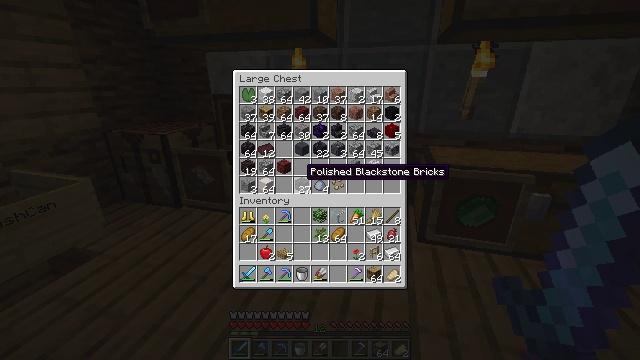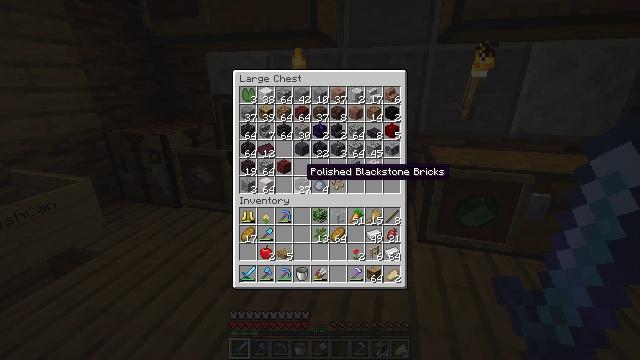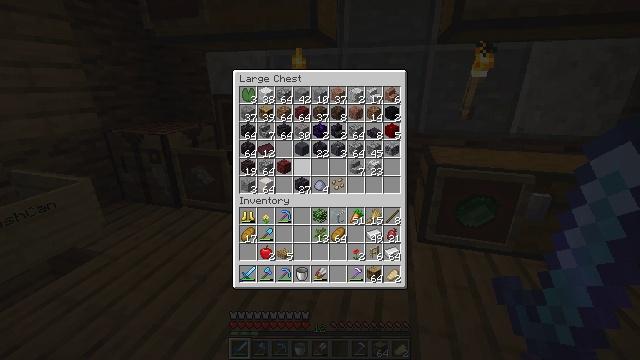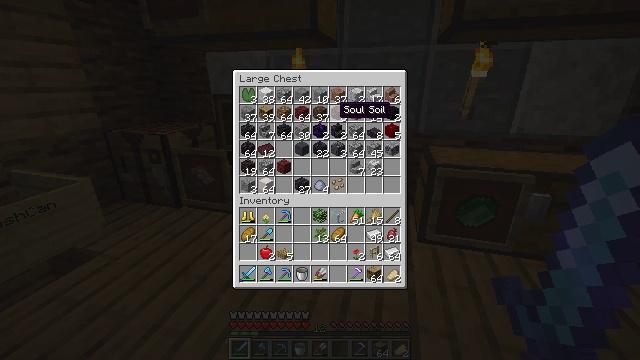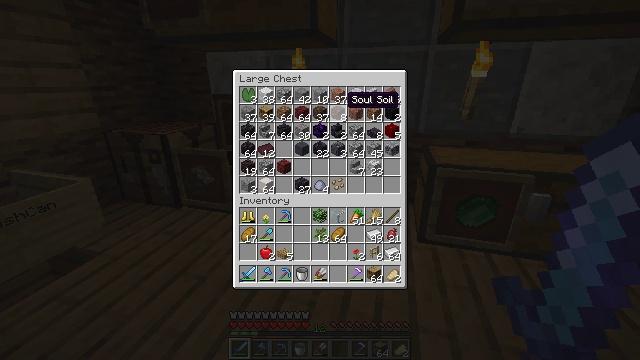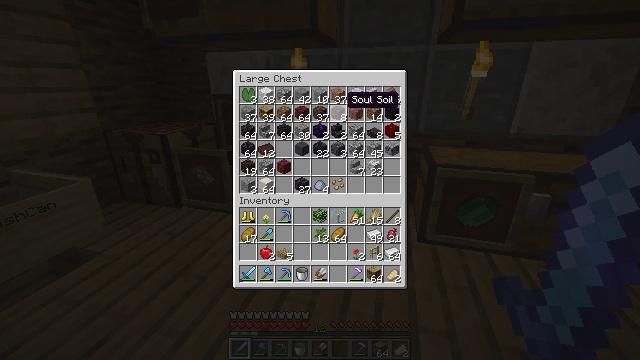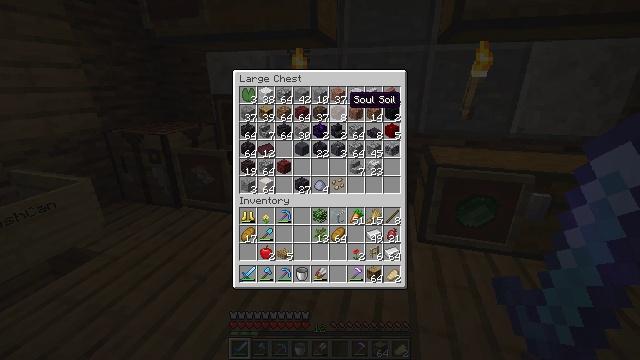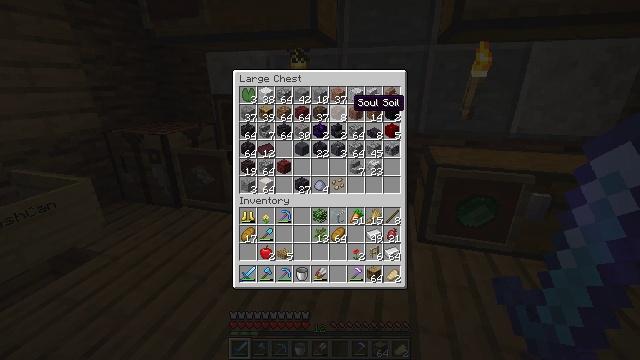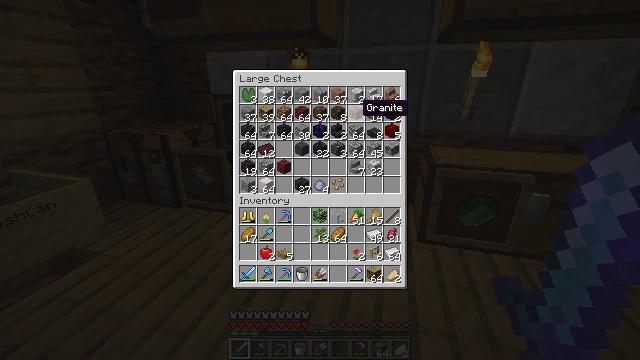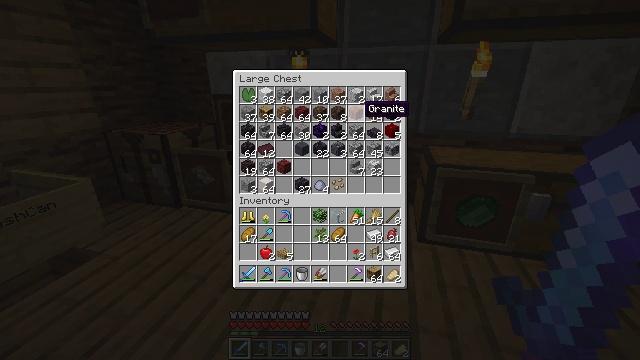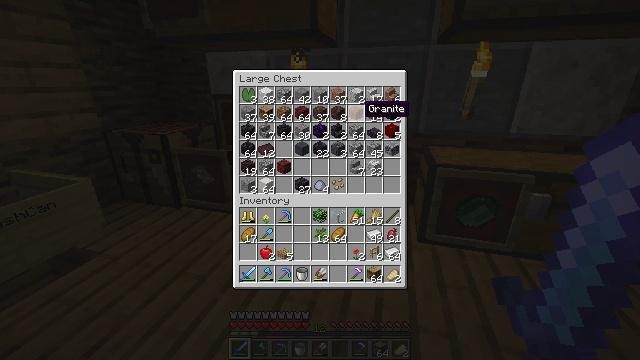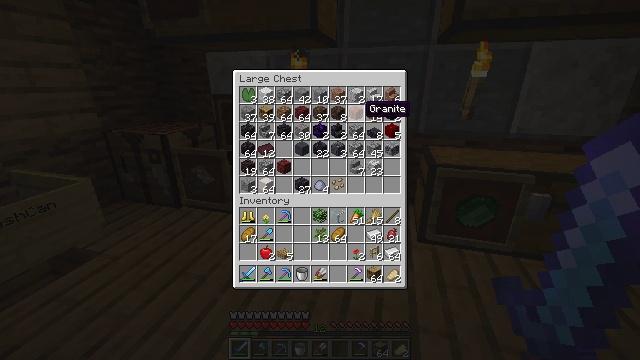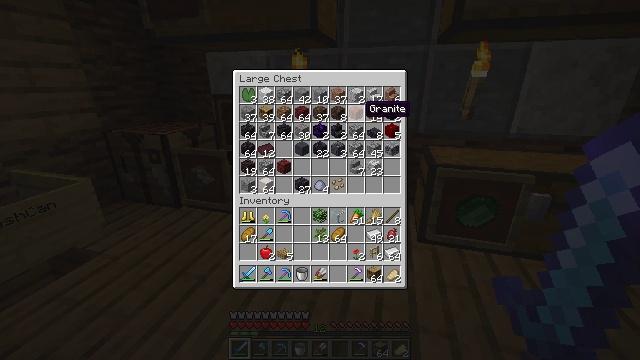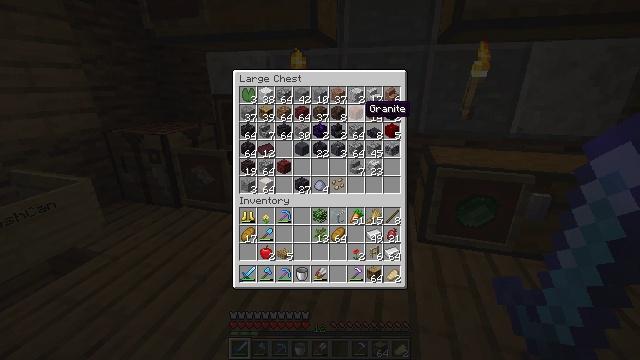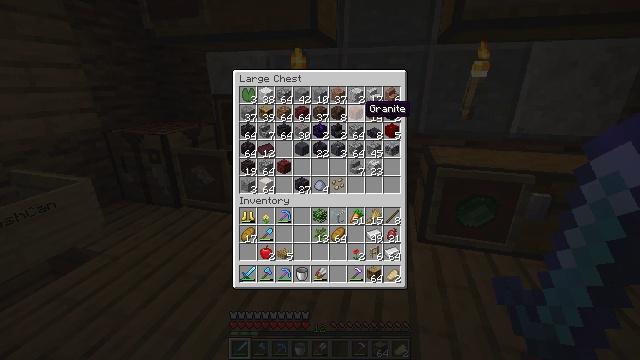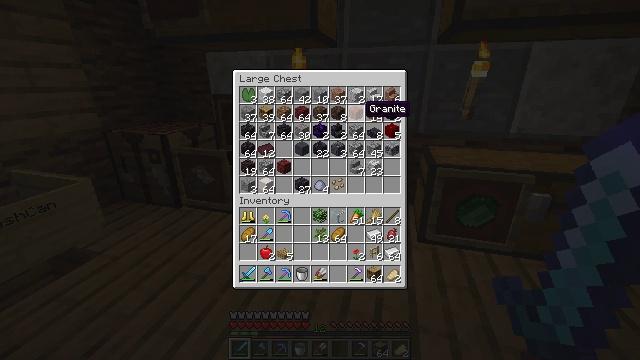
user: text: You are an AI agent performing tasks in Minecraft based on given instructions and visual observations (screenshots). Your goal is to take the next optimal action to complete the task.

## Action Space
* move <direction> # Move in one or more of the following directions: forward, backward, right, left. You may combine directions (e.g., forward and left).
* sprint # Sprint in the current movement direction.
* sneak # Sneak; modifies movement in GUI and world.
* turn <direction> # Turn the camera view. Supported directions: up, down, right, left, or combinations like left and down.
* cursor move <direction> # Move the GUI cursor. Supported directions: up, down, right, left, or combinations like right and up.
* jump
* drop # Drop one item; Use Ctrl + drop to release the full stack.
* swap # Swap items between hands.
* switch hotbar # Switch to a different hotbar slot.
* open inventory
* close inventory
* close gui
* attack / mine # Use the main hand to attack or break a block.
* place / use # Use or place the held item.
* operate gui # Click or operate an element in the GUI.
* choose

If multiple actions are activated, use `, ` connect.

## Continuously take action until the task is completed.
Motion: motion action
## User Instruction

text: Mine polished diorite for building materials.
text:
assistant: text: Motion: no_op
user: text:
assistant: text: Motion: cursor move right and up
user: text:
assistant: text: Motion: cursor move right and up
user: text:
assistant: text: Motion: cursor move right and up
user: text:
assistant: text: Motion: no_op
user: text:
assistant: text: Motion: no_op
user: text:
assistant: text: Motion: no_op
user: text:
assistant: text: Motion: cursor move right
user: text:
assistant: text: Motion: no_op
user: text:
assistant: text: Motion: no_op
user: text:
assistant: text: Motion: no_op
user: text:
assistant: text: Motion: sneak
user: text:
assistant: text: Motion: sneak
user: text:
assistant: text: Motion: sneak
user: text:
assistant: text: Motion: sneak
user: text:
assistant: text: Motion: sneak, cursor move left and up
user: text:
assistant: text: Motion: sneak, cursor move left
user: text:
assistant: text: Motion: sneak
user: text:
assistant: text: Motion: sneak
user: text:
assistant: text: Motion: sneak
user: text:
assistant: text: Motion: sneak
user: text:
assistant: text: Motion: sneak
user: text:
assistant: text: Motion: sneak
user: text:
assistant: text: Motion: sneak
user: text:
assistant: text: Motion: sneak
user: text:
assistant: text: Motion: sneak, operate gui
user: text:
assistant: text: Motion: sneak, operate gui
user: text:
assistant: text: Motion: sneak, operate gui
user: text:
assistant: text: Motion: sneak, cursor move left
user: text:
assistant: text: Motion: sneak